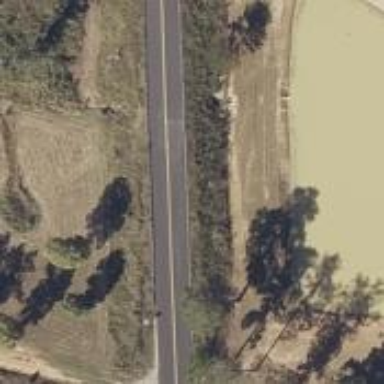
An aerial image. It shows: Secondary road.